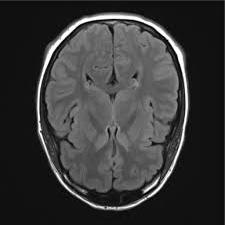
Label: notumor